Question: Without using any Javascript's 'alert()' function, how to force browser to show answer from PHP server in a window like this:

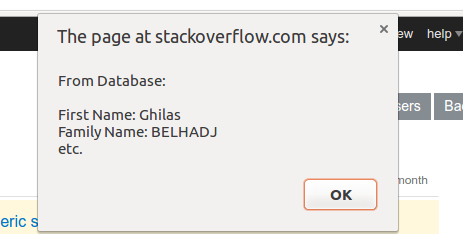
Answer: You are not able to show such a window without JavaScript.
There are other opportunities when you don't want to use the 'alert()' function.
For example the Bootstrap Framework has included quite a good JS Plugin.
<URL>